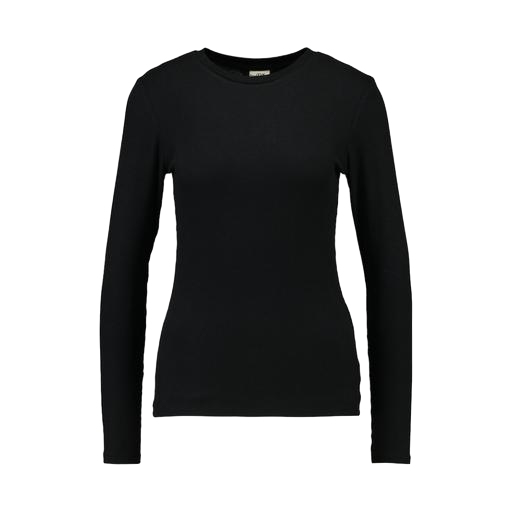
black women's long sleeve t-shirt, longsleeve t-shirt, long-sleeve t-shirt only macy, white background